Question: I'm fairly new to NetBeans, and I'm not quite sure where to start in figuring this out. I've started a project, designed this (below), and added code to the "Login" button that queries the database to see if the user's credentials are valid.

How, in NetBeans, do I then blow all that away and replace the window's contents with the main application?
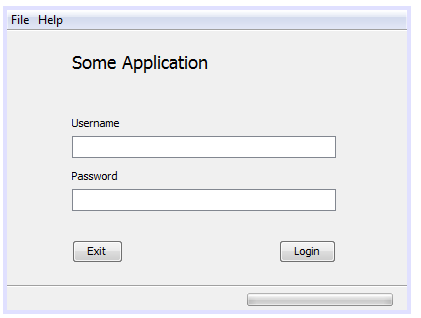
Answer: In Login button clickHandler call 'setvisible(false)' and create the object of your main application's view and then call 'setVisible(true)' on it(main application object)